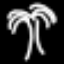
Label: palm tree